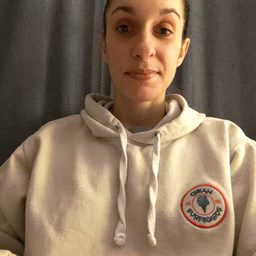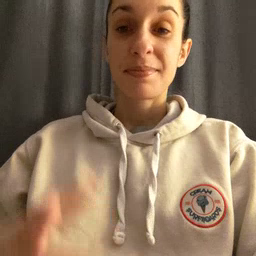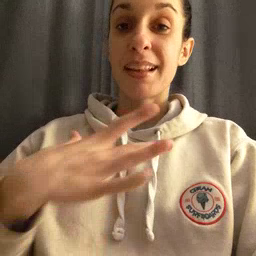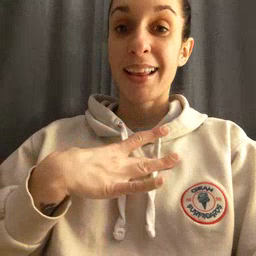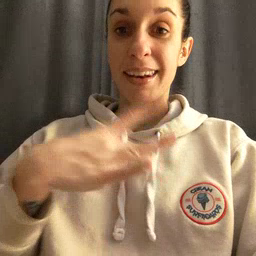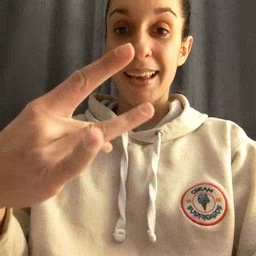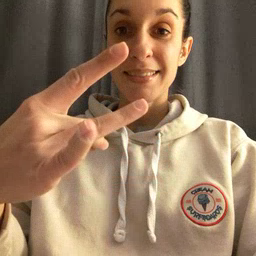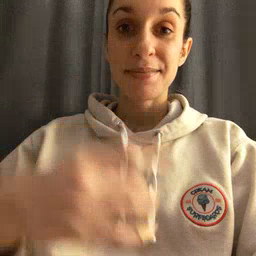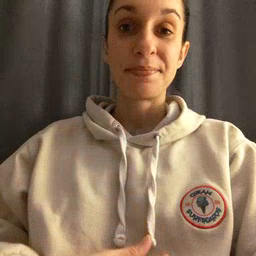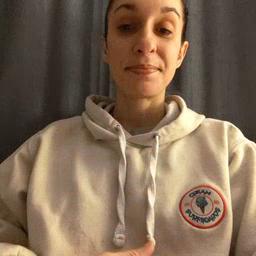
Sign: like